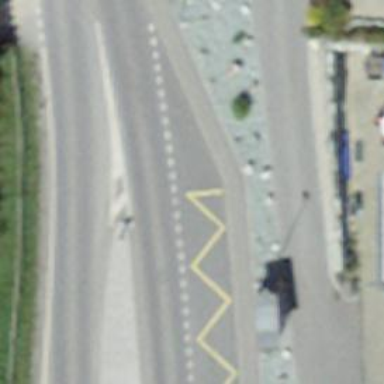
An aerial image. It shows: Bus stop with shelter for public transport.